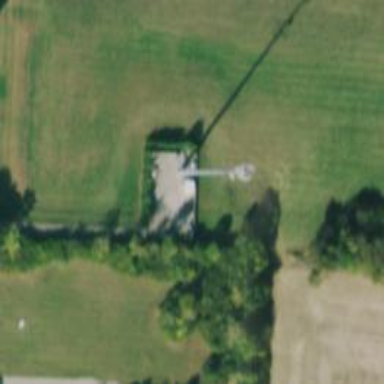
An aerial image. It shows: Mast structure.